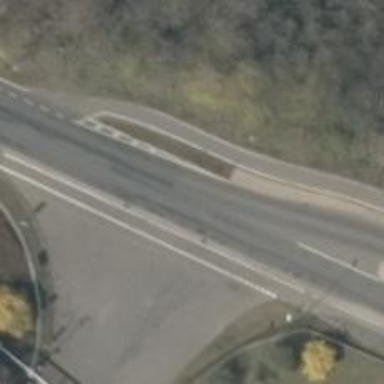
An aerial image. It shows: Tertiary road with asphalt surface.